Question:
I pushing view form my first view to second view. When second view appear then navigation bar seem like above image. In this image i have a button which title is "List". When i click on list button then appear third view. for that i have used this code...
'''
-(IBAction)list{
place_Object=[[Places alloc] initWithNibName:@"Places" bundle:nil];
[self.navigationController pushViewController:place_Object animated:YES];
[place_Object release];
//self.navigationItem.backBarButtonItem = [[[UIBarButtonItem alloc] initWithTitle:@"Back" style:UIBarButtonItemStyleBordered target:nil action:nil] autorelease];
'''
}
Now problem is when click on list button then sometime view appear and sometime view not push by navigation and giving any error. What is error in this code or what is mistake so that it occur.
Thanks in advance...
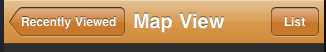
Answer: If the VIEW appear first time when you puhs BUTTON list and after that you receive error, mayby is from this . You have to release in -(void)dealloc otherwise you call zombie. Try to research with Instruments. Use Run/Run With Performance Tool/Allocations there just Enable Zombie and see what happen.
Hope this help you.